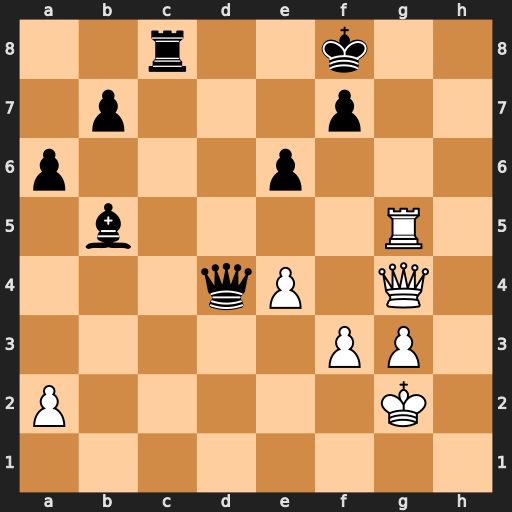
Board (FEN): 2r2k2/1p3p2/p3p3/1b4R1/3qP1Q1/5PP1/P5K1/8
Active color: w
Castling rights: -
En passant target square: -
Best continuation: Rg8+ Ke7 Rxc8